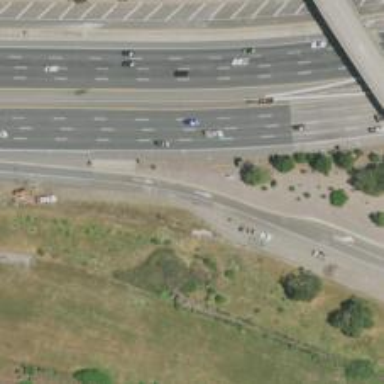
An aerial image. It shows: Asphalt motorway link.